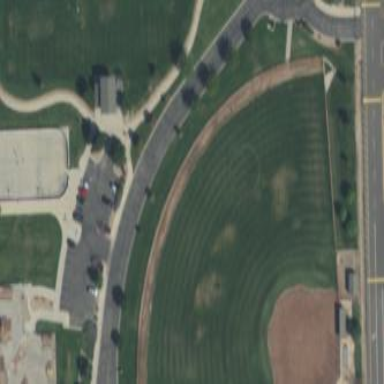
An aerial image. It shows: Baseball pitch for leisure land activities.